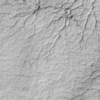
Label: not_dusty